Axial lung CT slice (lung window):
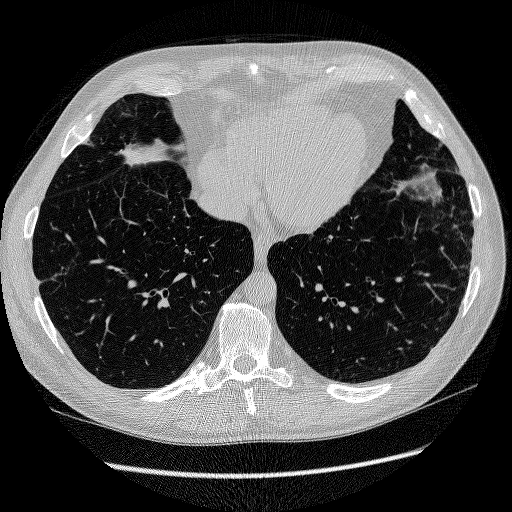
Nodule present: no